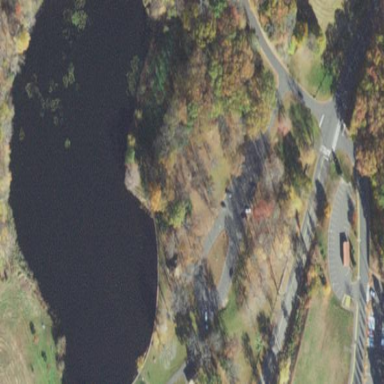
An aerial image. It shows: Pond with natural water.